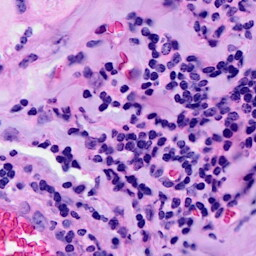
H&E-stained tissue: Breast